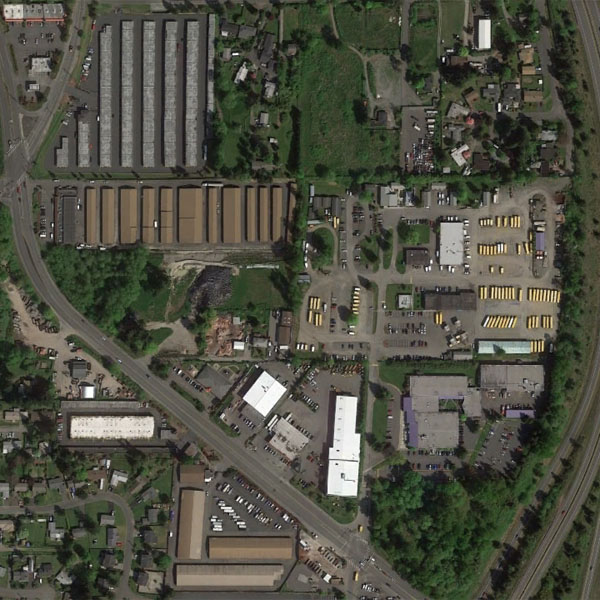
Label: Industrial